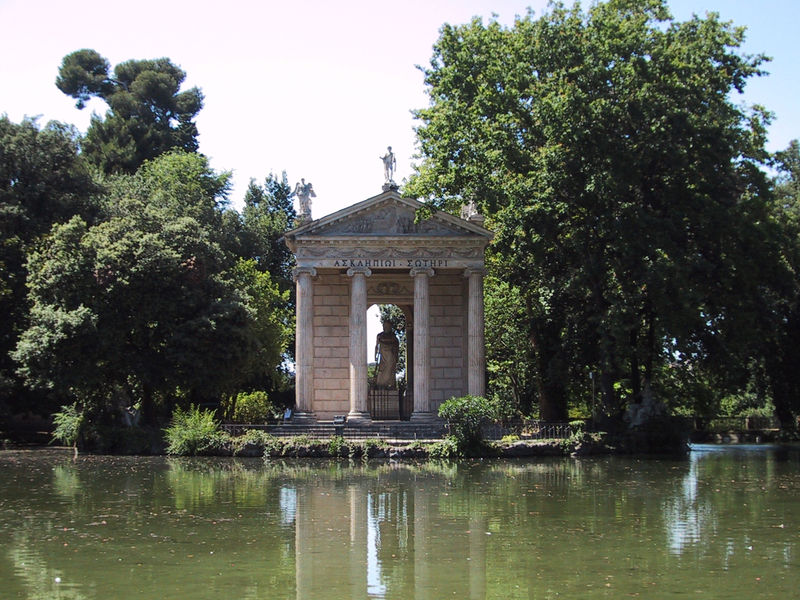
Titel: Tempel des Asklepios
Künstler: Asprucci
Institution: Rom, Villa Borghese
Schlagwörter: himmel, wasser, bäume, see, teich, säulen, zaun, busch, figur, klassizismus, boot, garten, statue, giebel, farn, stufen, fugen, göttin, tempel, landschaftsgarten